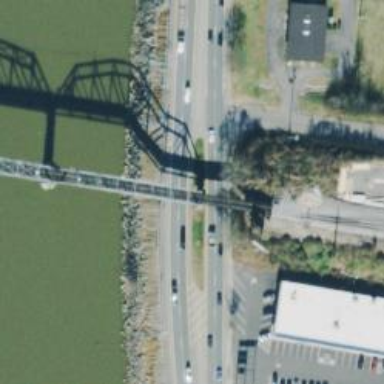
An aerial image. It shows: Bridge supported by piers.